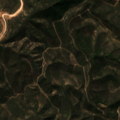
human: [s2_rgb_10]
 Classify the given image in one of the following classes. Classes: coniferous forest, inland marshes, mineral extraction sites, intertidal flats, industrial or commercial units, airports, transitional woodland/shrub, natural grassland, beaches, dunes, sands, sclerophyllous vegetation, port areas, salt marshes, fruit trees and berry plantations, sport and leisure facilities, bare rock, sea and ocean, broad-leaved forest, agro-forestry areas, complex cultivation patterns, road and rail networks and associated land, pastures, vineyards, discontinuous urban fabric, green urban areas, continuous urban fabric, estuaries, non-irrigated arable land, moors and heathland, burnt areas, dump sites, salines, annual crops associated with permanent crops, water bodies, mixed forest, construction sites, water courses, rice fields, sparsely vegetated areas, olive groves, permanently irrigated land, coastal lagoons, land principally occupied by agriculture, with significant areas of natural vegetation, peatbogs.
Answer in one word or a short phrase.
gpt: sclerophyllous vegetation, transitional woodland/shrub